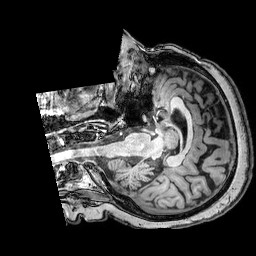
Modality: T1w
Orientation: axial
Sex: female
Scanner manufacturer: philips
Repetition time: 0.00815 s
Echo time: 0.00375 s